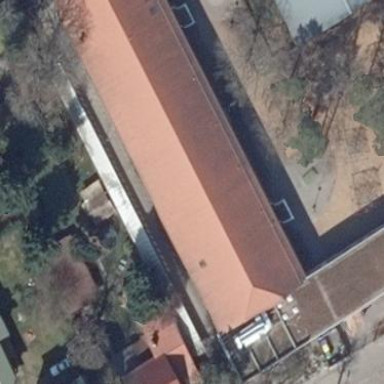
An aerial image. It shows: School building with flat roof.